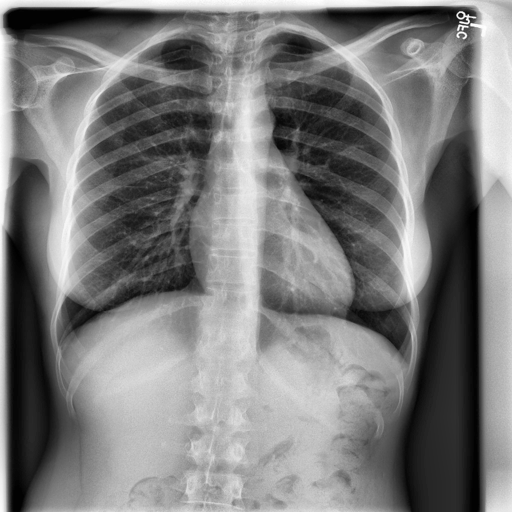
Finding: NORMAL